Question: I have an android device that serves me as an interface between a machine and the operator, the communication is done via Bluetooth. the power to charge the battery is provided by the machine.
I have built a cable that makes possible to charge the android device battery and also to connect a pen-drive. More or less like the picture...
Here comes my doubt, as VCC and GND is provided by the machine and the android device must create and manipulate a file into the pen-drive, should i configure the android device as host or accessory??
Thanks in advance.

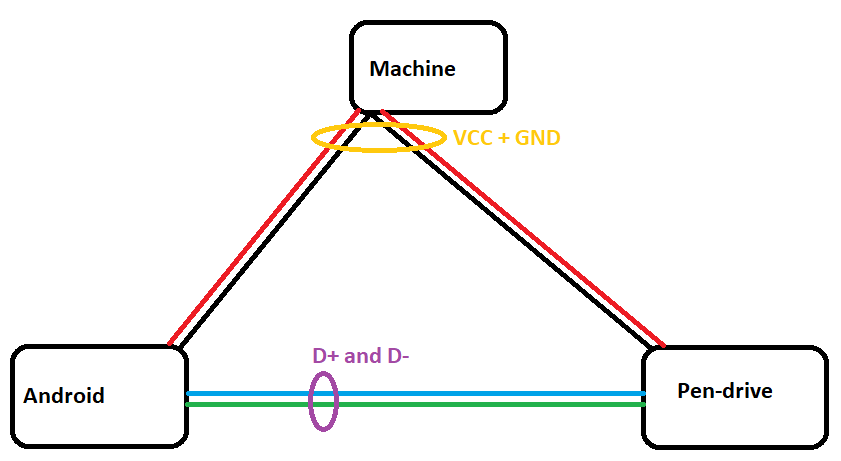
Answer: Android (or for that matter anything) can only directly operate a USB Mass storage device (aka a "pen drive") while operating in the host role, as a Mass Storage Device is a "device" and can only communicate with a "host". So that literally answers your question.
Normally, a device operating in the host role doesn't accept power through USB connector, but there have been various efforts to get around this. If your device can or can't is a separate question.
It's also worth noting that legacy versions of stock Android wouldn't directly interact with a USB Mass storage device - one was required to implement the mass storage interface and filesystem code or use a customized version of Android which would. This may have since been changed.